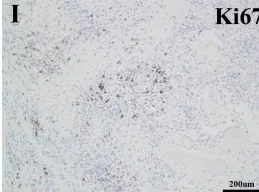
The Ki-67 proliferative index was 30-40% (I, H10501, Ventata).
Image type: pathology (immunostaining)